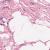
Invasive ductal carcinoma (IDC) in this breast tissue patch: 0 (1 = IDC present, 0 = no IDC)